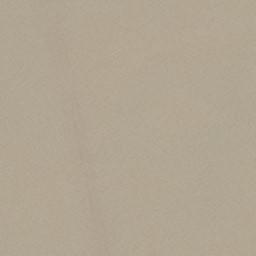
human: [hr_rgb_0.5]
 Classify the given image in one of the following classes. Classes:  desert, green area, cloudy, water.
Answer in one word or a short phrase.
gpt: desert